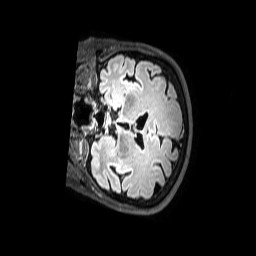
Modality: FLAIR
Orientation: coronal
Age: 57
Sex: female
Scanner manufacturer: philips
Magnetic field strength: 3 T
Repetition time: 4.8 s
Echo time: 0.275 s